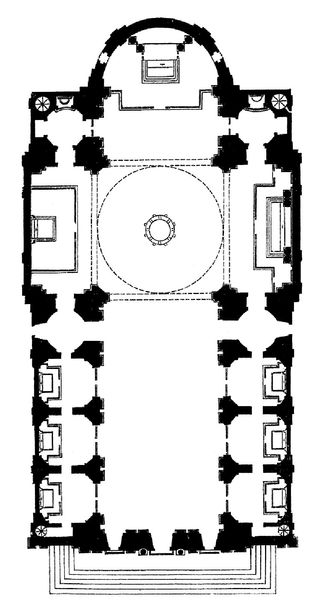
Titel: Fassade von Il Gesù in Rom
Künstler: Giacomo della Porta
Standort: Rom, Il Gesù (EU - I - Latium)
Schlagwörter: weiß, pfeiler, schwarz, säulen, zeichnung, architektur, kirche, kreis, rund, turm, schiff, bogen, türen, linien, vogelperspektive, rundbogen, kuppel, treppe, treppen, thron, aufgang, stufen, podest, eingang, eingänge, eckig, kreuz, schwarzweiß, entwurf, altar, hauptschiff, kathedrale, halbkreis, portal, kirchenschiff, mittelschiff, querhaus, seitenschiff, altarraum, apsis, chor, plan, wendeltreppe, joch, querschnitt, basilika, grundriss, nischen, treppenturm, kapellen, vierung, längsschiff, querschiff, gestrichelt, altäre, seitenaltäre, vierungsquadrat, vierungskuppel, südportal, trappentürme, altaf, sonderform